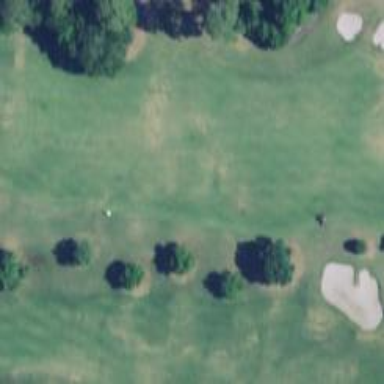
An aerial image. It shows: Grassy area designated as golf fairway.